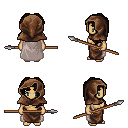
a pixel art fantasy rpg character, female body template, human, tanned skin, gray cape, robe skirt, brown princess hairstyle, cloth hood, spear, four views (front, back, left, right), 2x2 character sprite sheet, small pixel art, hard edges, no anti-aliasing